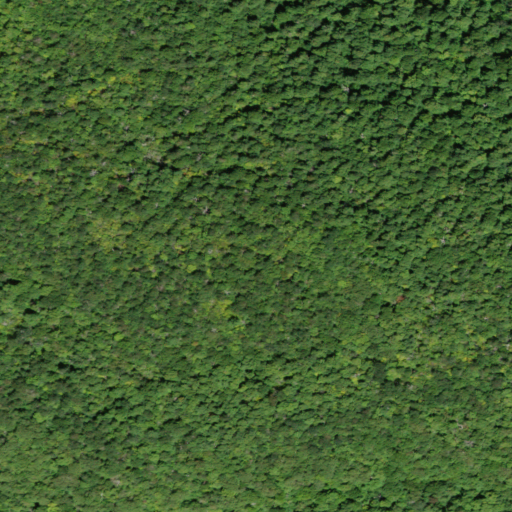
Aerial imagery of mountain in New York named Balsam Mountain containing mixed forest, deciduous forest, and evergreen forest